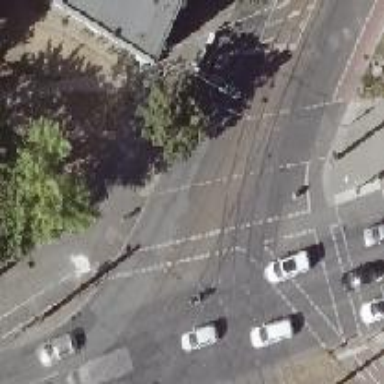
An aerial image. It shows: Tram crossing on the railway.